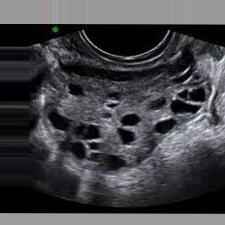
Label: infected